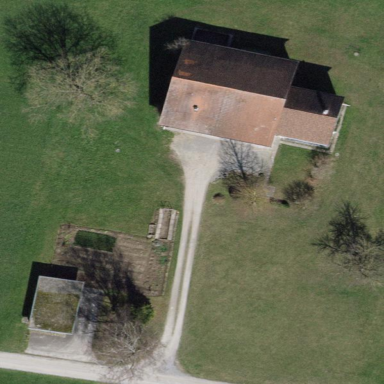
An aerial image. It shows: Farmyard area.